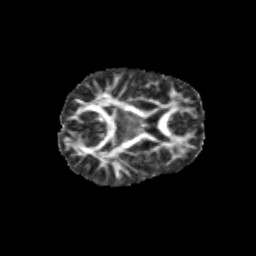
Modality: FA
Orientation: axial
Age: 11
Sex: male
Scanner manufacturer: siemens
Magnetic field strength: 3 T
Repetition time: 3.8 s
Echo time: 0.07 s